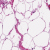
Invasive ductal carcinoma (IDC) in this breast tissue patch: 0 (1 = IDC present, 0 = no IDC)